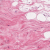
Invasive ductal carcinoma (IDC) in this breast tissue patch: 0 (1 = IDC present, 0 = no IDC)